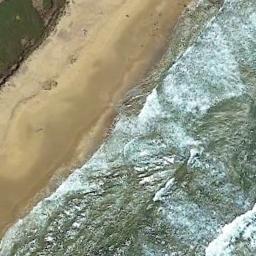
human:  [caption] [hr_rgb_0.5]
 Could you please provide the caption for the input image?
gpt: The sea has ripples .

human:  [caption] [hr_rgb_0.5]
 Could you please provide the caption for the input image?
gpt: The beach is composed of dense vegetation, Beach and light green seawater .

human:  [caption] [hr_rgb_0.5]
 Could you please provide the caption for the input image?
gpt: Ocean with waves and beaches and vegetation .

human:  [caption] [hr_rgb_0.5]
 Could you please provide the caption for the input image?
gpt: The beach with khaki sand and the color of the seawater is green .

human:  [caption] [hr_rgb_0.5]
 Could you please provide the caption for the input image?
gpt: The grass is beside the beach .